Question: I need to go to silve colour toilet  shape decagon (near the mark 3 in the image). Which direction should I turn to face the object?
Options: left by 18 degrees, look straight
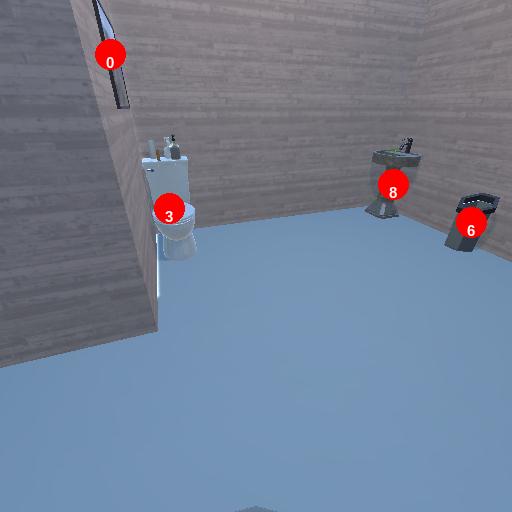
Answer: left by 18 degrees